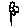
Label: flower